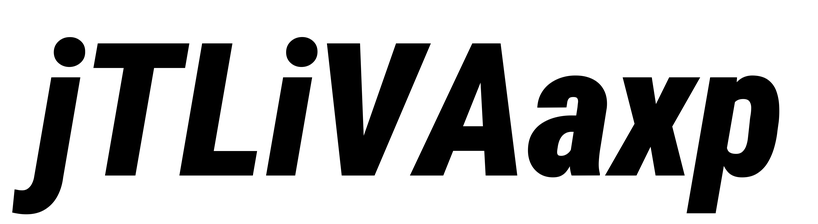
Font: Roboto-Italic_Condensed_Black_Italic